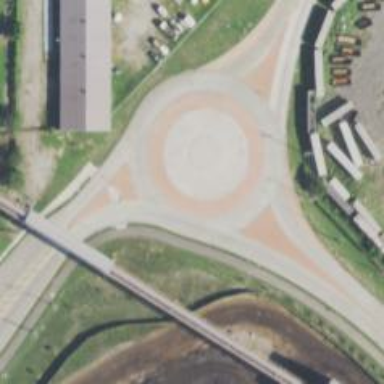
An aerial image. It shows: Tertiary road leading to roundabout.